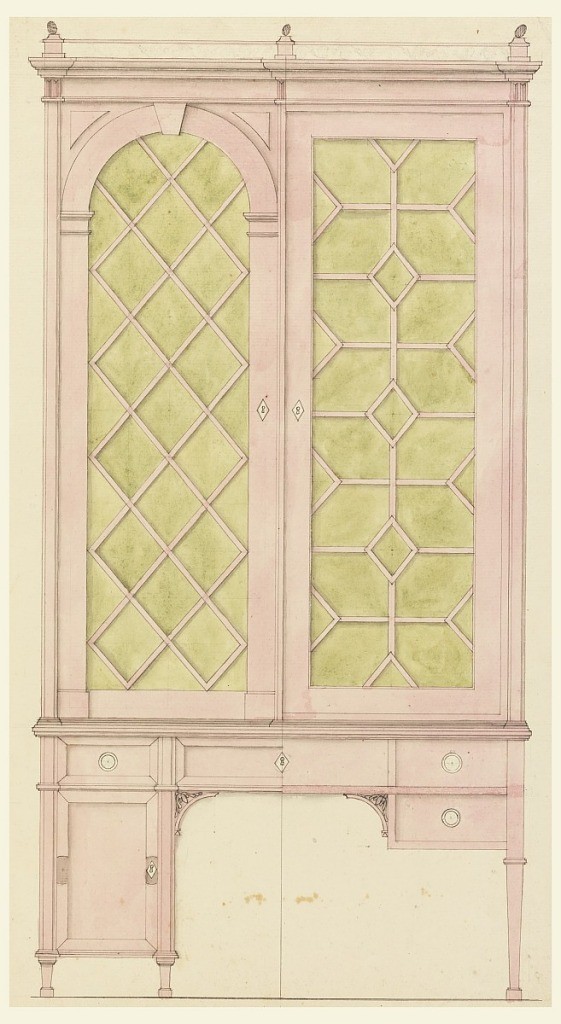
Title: Design for a Bookcase on a Stand, with Alternate Suggestions
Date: ca. 1805
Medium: Pen and black ink, brush and watercolor on paper
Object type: Drawing
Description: A bookcase on a stand, showing alternative treatments of doors and stand. Stand in the form of a knee-hole desk.